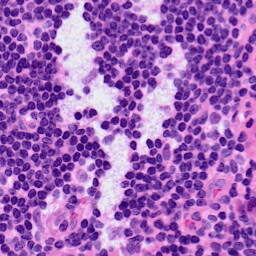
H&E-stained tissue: LymphNode